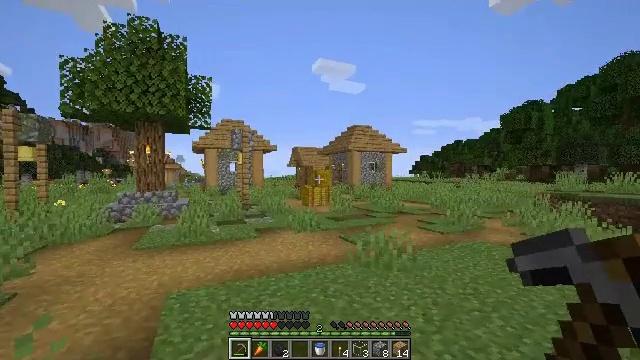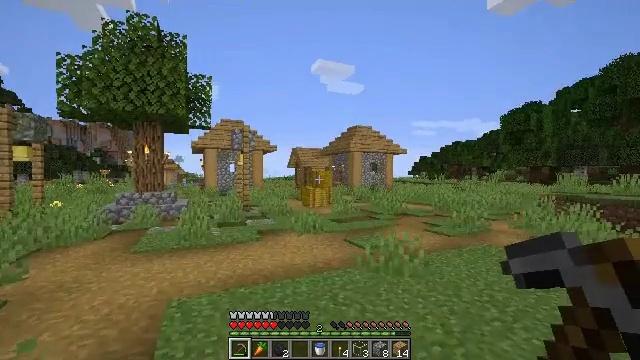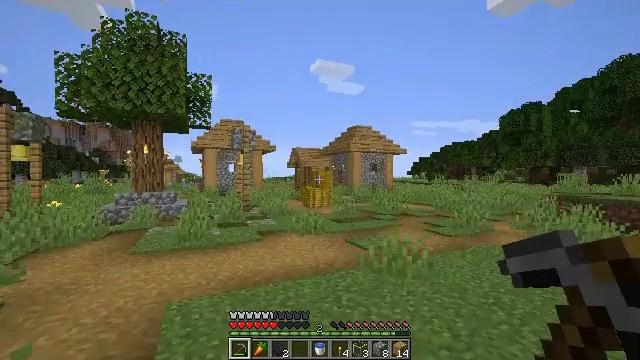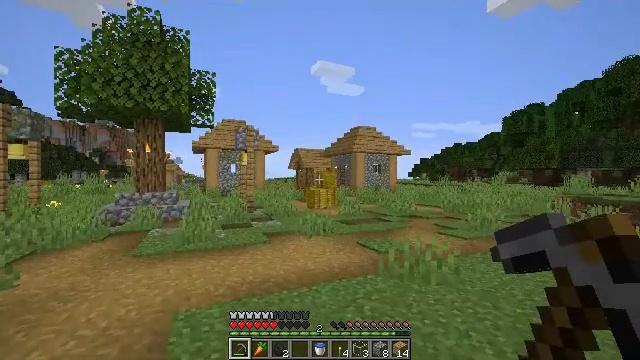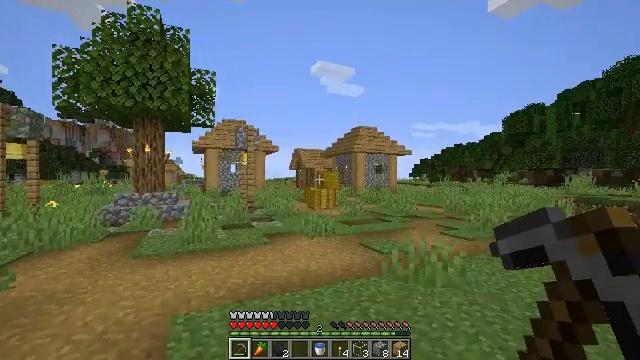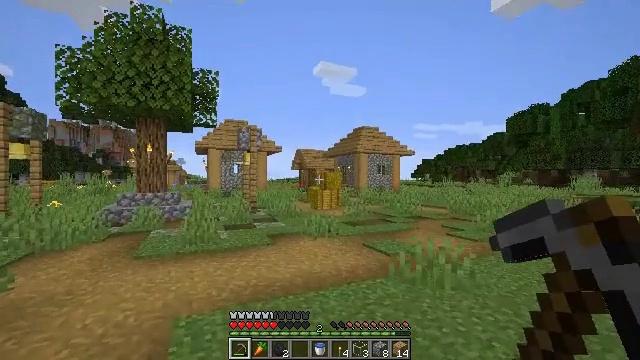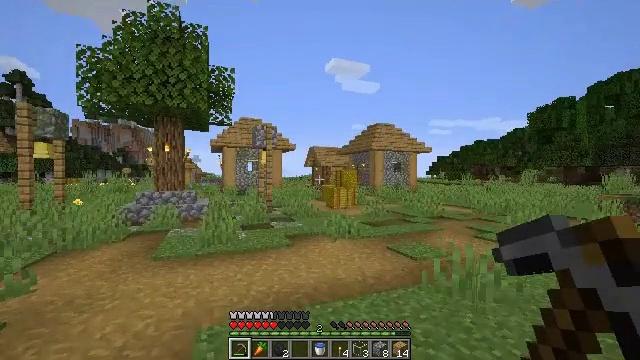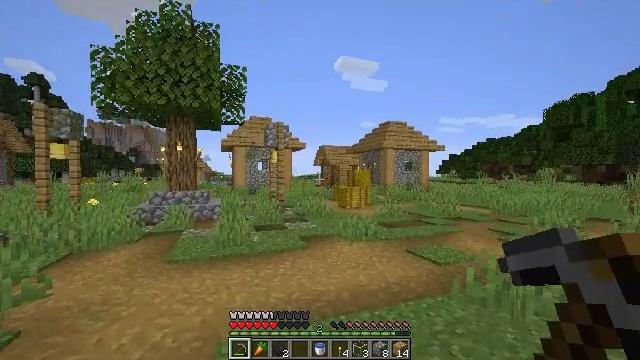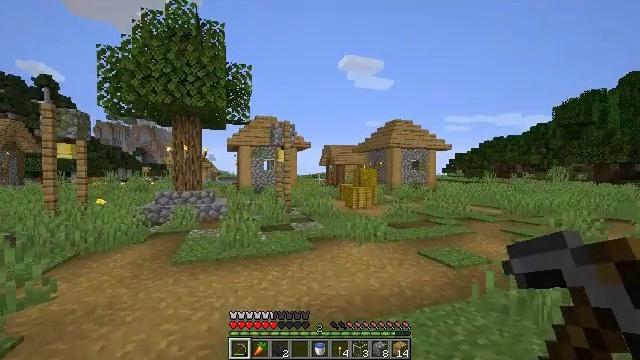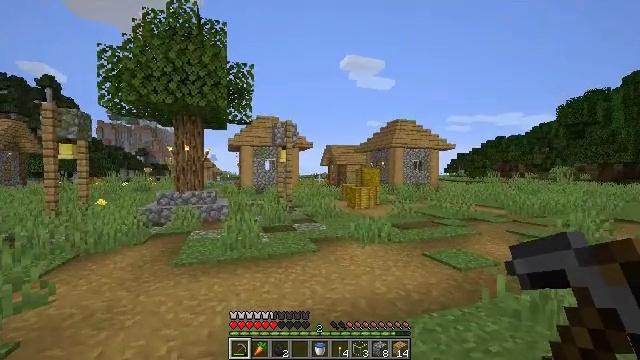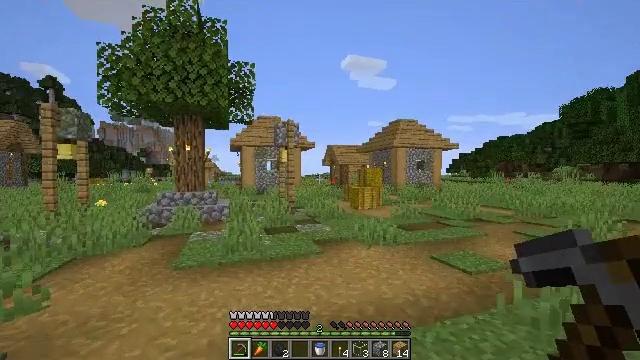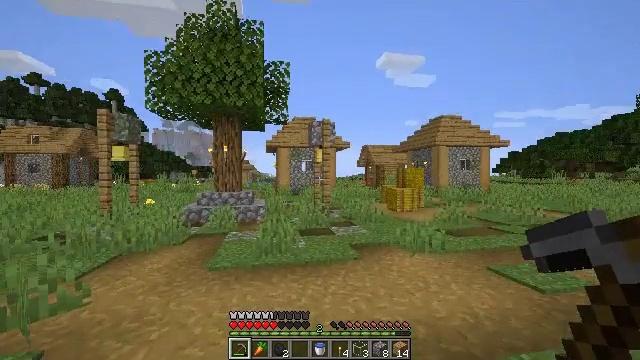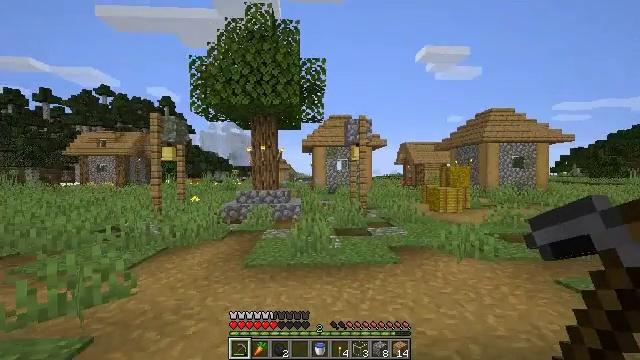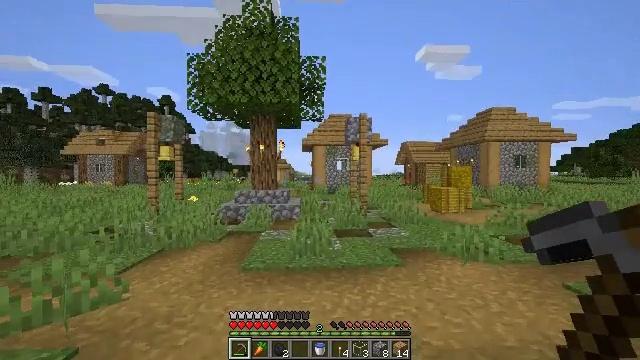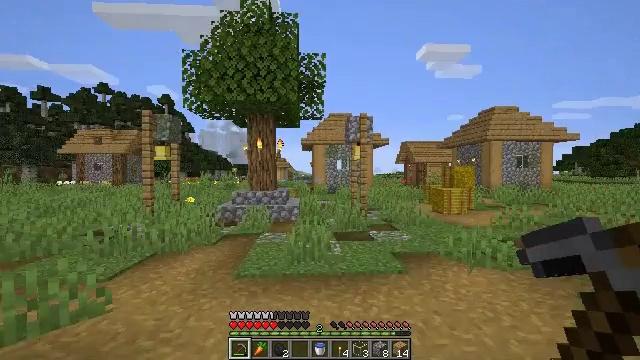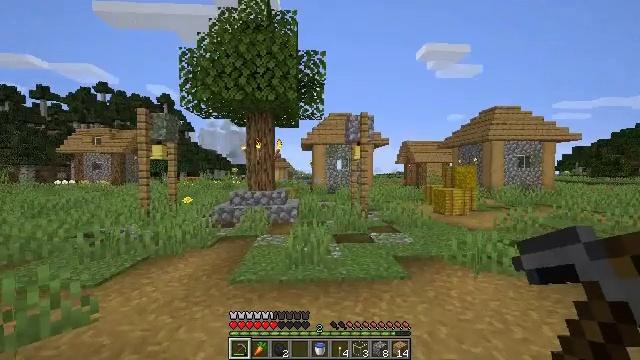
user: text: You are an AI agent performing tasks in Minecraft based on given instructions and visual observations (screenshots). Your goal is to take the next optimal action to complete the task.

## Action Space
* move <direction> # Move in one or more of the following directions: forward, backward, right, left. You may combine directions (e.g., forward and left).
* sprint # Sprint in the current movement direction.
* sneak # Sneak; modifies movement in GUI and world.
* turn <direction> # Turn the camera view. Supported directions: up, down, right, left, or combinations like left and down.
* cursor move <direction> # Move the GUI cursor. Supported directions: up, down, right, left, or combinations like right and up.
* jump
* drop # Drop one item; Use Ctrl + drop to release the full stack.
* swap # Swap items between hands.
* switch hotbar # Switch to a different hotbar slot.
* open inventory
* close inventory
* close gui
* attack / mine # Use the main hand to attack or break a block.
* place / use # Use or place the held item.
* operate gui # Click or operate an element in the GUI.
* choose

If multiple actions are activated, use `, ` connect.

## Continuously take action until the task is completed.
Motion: motion action
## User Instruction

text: Gather the bell for your inventory.
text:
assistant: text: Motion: move forward and move left
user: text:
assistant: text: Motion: move forward and move left
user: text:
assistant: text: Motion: move forward and move left
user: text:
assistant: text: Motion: move forward
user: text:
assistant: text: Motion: move forward and move left
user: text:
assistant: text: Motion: move forward and move left, turn left
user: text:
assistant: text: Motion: move forward and move left, turn left
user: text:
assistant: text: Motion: move forward, turn left
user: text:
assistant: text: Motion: move forward
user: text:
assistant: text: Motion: move forward
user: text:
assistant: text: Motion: move forward, turn left
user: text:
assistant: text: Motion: move forward, turn left
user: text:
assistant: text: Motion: move forward
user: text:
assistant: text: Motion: move forward
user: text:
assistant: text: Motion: move forward
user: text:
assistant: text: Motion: move forward
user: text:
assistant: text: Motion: move forward, turn right
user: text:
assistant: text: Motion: move forward, turn right
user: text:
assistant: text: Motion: move forward
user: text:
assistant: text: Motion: move forward
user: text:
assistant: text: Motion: move forward
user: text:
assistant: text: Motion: move forward
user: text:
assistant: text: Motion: move forward
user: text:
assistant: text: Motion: move forward
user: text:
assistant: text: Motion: move forward
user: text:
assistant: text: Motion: move forward
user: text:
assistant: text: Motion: move forward
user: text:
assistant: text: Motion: move forward
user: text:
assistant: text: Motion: move forward
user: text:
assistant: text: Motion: move forward